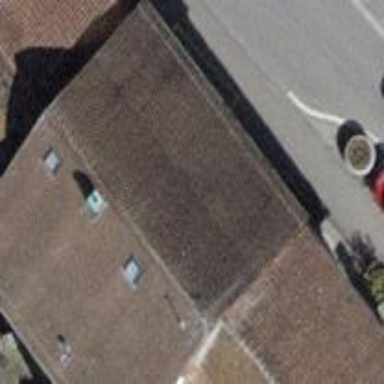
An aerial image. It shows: Building with tiled roof.